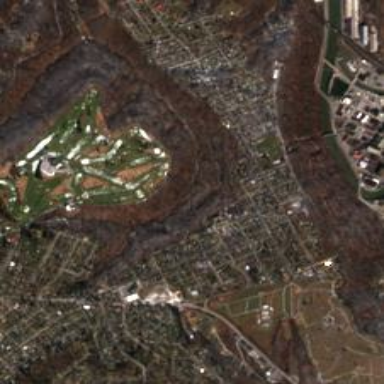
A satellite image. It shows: Golf course.